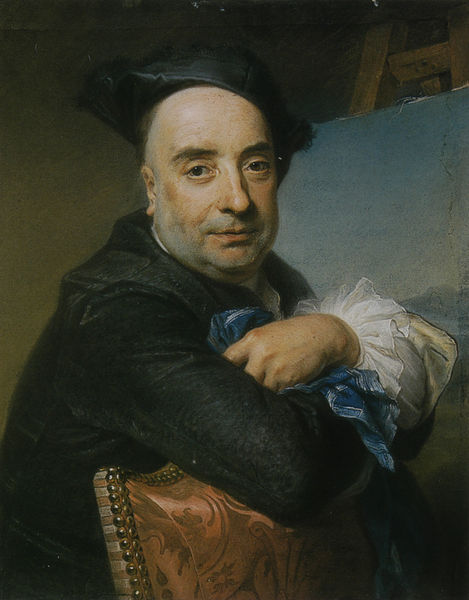
Titel: Claude Dupouch
Künstler: Maurice Quentin de La Tour
Standort: Washington (District of Columbia)
Institution: National Gallery of Art
Schlagwörter: berg, blau, gemälde, hand, himmel, kopf, mann, weiß, aquarell, grün, landschaft, braun, bunt, fenster, finger, hintergrund, holz, hut, jahrhundertwende, mund, nase, ohr, schwarz, stirn, stuhl, zimmer, blick, dach, rot, tuch, haube, malerei, muster, bart, hemd, jacke, mütze, wand, arm, arme, augen, barock, gesicht, samt, spitze, ärmel, bild, bildnis, hals, holland, niederlande, portrait, porträt, öl, ebene, auge, gold, haare, sessel, stoff, decke, kaufmann, augenbrauen, kinn, lippen, ohren, schulter, schultern, oval, kopfbedeckung, lächeln, wangen, lehne, italien, berge, kahl, romantik, lehnen, blue, chair, cushion, hands, hat, kissen, oil, pillow, red, white, window, bezug, black, face, green, hair, interior, lace, nose, old, painting, polster, seat, seated, sit, sitting, skirt, sleeve, wall, yellow, brauen, glatze, stuhllehne, atelier, maler, staffelei, decorative, looking, oil painting, pattern, picture, balken, rüsche, rüschen, wange, augenbraue, knöchel, nagel, nägel, nieten, selbstporträt, satin, künstler, selbstbildnis, leinwand, dreispitz, manschette, brokat, damast, taschentuch, verschränkt, selbstportrait, werkstatt, rasiert, portät, man, sky, background, ear, head, landscape, orange, eyes, male, noble, suit, watteau, light, view, spitzenmanschette, freundlich, drawing, polsterstuhl, attelier, künstlerbildnis, anlehnen, frame, gaze, color, chin, coat, mouth, scarf, silk, sketch, beard, jacket, lean, leaning, model, still life, person, pose, shoulder, sessellehne, tour, colorful, artist, bald, easel, painter, studio, eye, cloth, fingers, blaues tuch, handkerchief, lips, handrücken, stripes, canvas, paint, dutch, eyebrows, feist, work, selbstportait, forehead, shirt, standing, realistic, bartstoppeln, la tour, royalty, photograph, sesselbezug, tüchlein, ruffles, bold, sleeves, cuff, posed, self portrait, middle age, prokat, ruffle, chiar, center, smirk, polter, geich, studiohut, taschentuc ch, portait, hu, reisnägel, rembrandt, guy, elbow, high class, frill, stubble, oilpaint, man\, rag, hanky, künsöter, blau tuch, brocade, shaved, man chair cap scarf paintingcoat, gace, fifteenth century, elderly man, easal, black hat, rembandt, ciff, sateen, self fortrait, blue scarf, shaven, hankie, backgroud, hanf, high nose, cleanshaven, drawing board